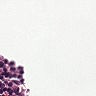
Metastatic tissue present: no